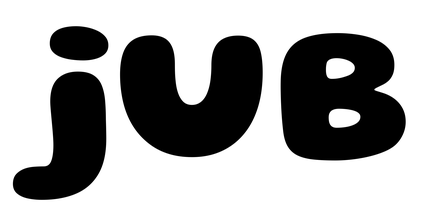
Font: Gluten_ExtraBold